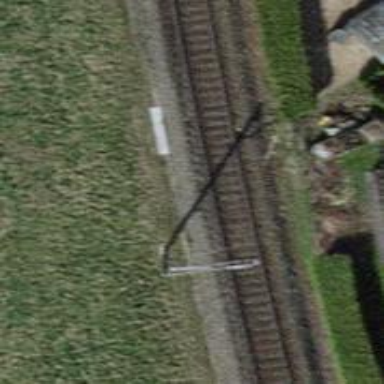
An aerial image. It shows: Railway milestone.